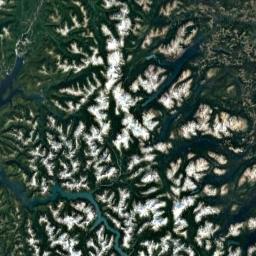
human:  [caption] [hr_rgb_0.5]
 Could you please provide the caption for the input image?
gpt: There is snow on the part of the snowberg .

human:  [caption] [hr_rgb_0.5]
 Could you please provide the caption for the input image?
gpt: The white snow on the snow-capped mountains is veined .

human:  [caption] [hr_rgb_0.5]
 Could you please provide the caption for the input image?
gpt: The snowberg is covered with glaciers and lots of fiords are in the snowberg .

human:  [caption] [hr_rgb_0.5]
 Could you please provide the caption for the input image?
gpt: The snow berg is consist of bare land and white snow .

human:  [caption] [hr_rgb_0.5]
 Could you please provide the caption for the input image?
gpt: There are much snow and many rivers on the snowberg .